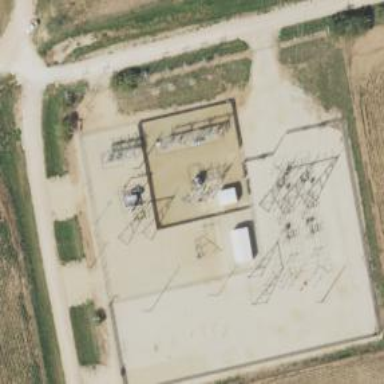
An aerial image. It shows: Distribution power substation secured by fence.